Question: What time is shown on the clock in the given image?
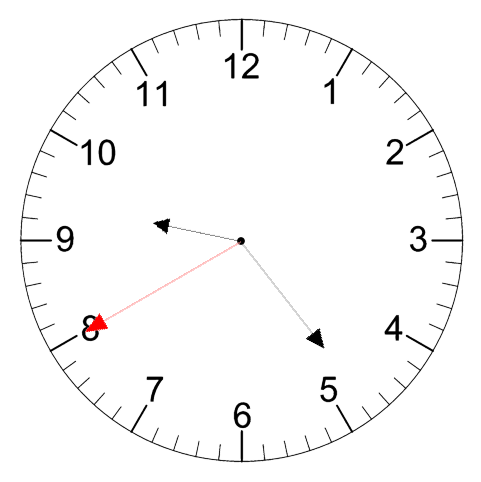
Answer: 09:23:40